Field crop: maize
Growth stage: 2
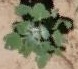
Species: chenopodium